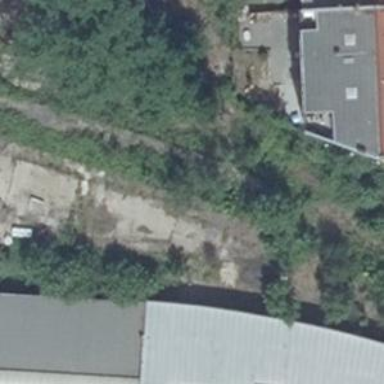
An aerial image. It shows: Abandoned railway.